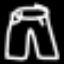
Label: pants